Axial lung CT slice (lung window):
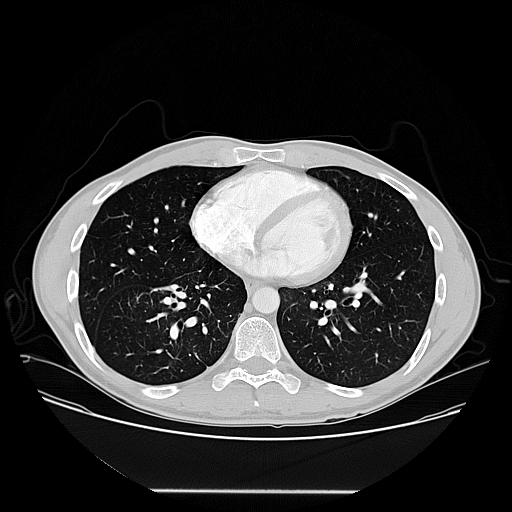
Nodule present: no